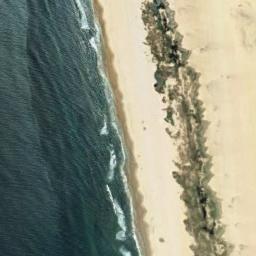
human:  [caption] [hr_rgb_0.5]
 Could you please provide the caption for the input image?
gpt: The beach with khaki sand and some gathered green plants on the beach .

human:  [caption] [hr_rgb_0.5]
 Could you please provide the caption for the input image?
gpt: The beach is composed of deep green seawater and the yellow coast with sparse green plants .

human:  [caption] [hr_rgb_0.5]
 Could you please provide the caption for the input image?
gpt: There are houses by the beach .

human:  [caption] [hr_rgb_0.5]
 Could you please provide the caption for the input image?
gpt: The green oceans and strip oases .

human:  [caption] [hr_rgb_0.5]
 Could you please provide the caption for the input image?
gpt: A row of grass is on the beach .